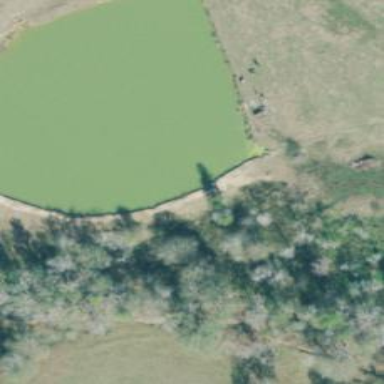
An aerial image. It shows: Pond with natural water.